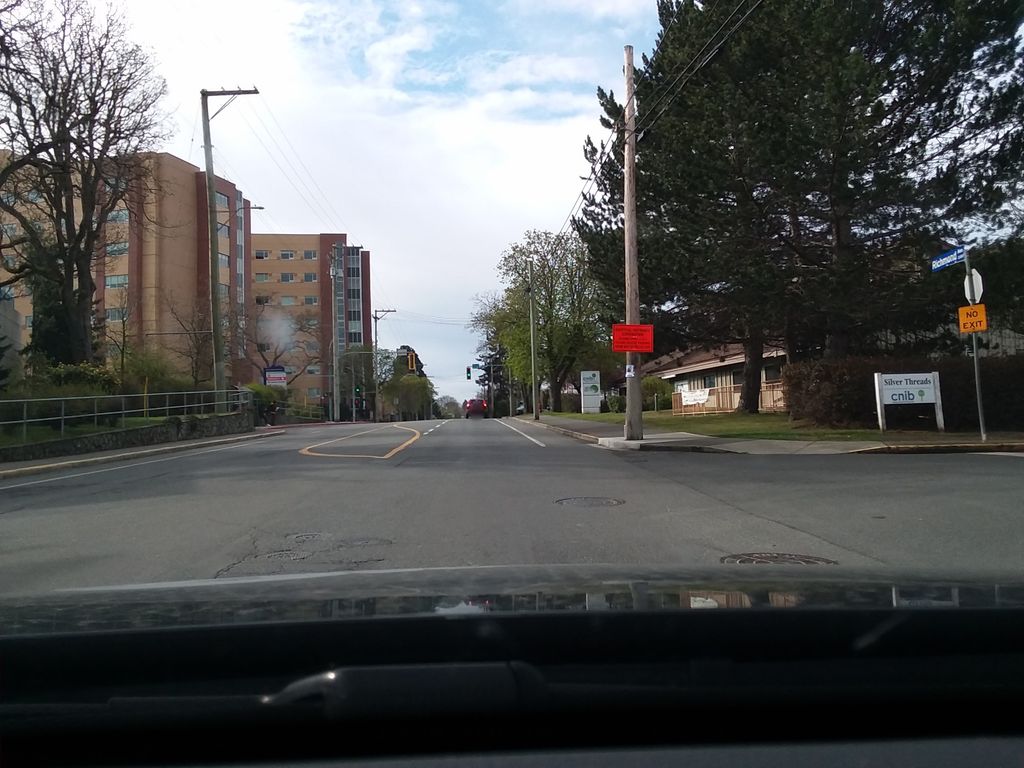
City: victoria